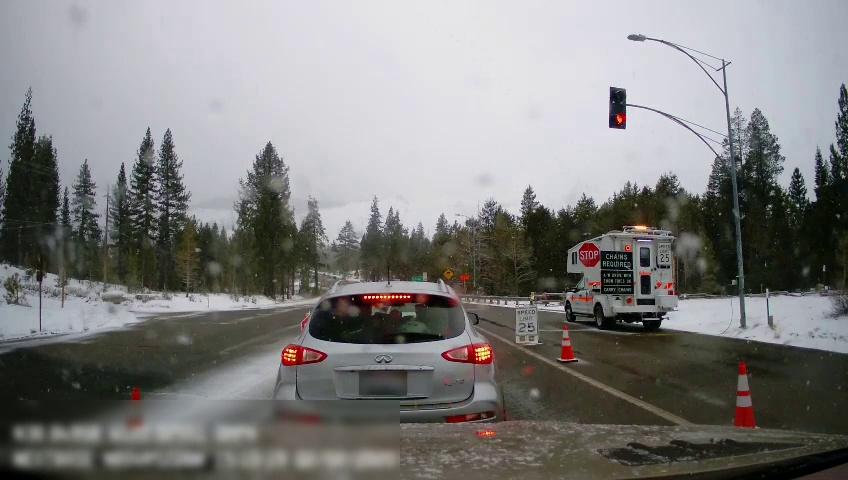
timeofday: Day
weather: Snowy
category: Drivable Space
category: Vehicles | Truck
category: Vehicles | SUV
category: Lanes | Alternate Lane
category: Traffic | Lights
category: Traffic | Signs
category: Traffic | Signs
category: Traffic | Signs
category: Traffic | Signs
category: Traffic | Signs
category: Traffic | Signs
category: Traffic | Signs
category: Traffic | Signs
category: Traffic | Signs